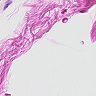
Metastatic tissue present: no